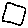
Label: square